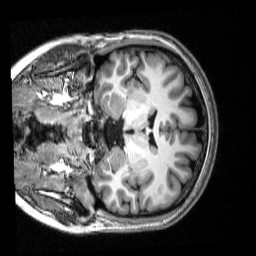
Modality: T1w
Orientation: coronal
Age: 21
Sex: female
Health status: healthy
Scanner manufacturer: siemens
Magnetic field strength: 3 T
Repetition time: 2.53 s
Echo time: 0.00339 s